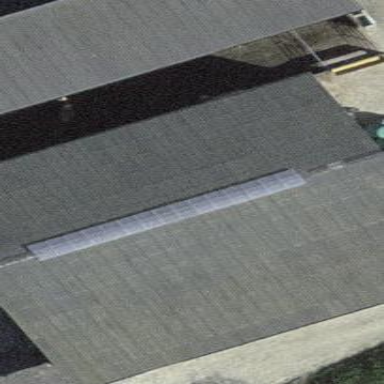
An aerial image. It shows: View of roof of building.